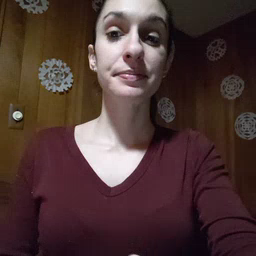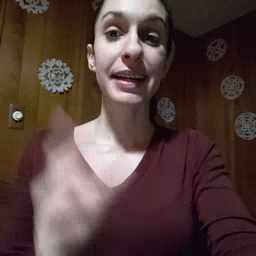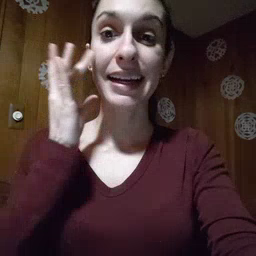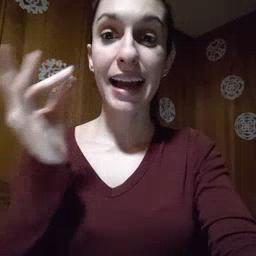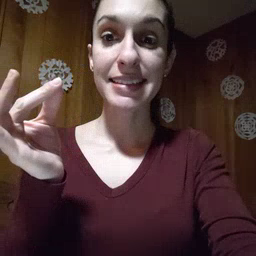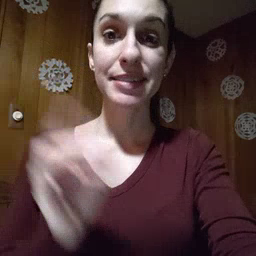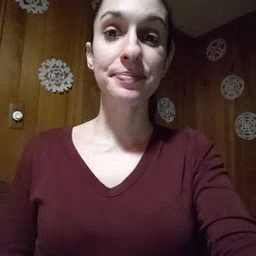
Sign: cat